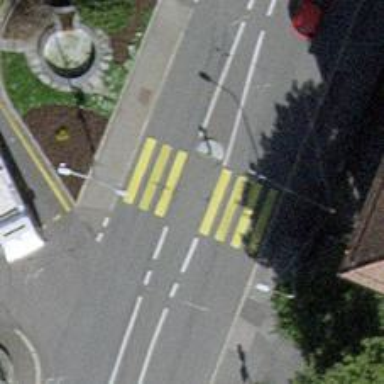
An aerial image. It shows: Uncontrolled crossing on the road.